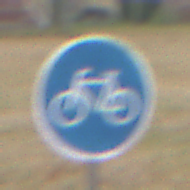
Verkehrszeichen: Radweg
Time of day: Midday
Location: Outdoor (Suburban)
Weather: Overcast
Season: NotSpecified
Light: Natural